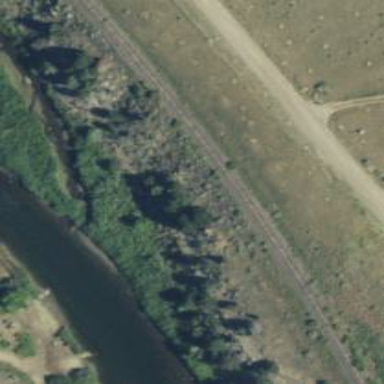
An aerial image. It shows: Abandoned railway.